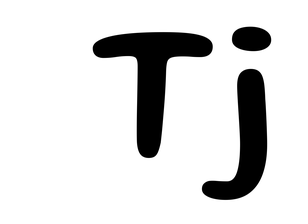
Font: Gluten_Regular